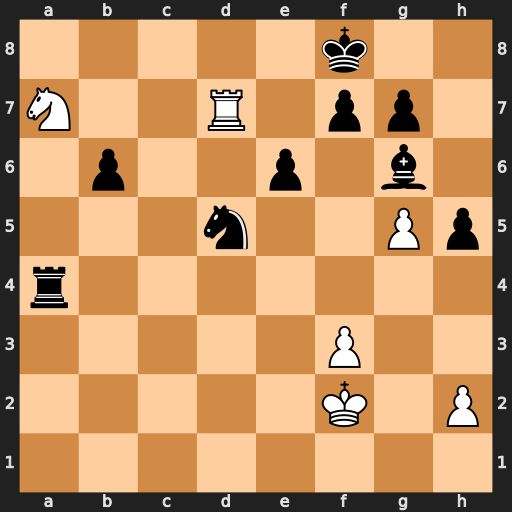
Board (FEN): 5k2/N2R1pp1/1p2p1b1/3n2Pp/r7/5P2/5K1P/8
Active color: w
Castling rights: -
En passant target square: -
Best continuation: Rd8+ Ke7 Nc6#